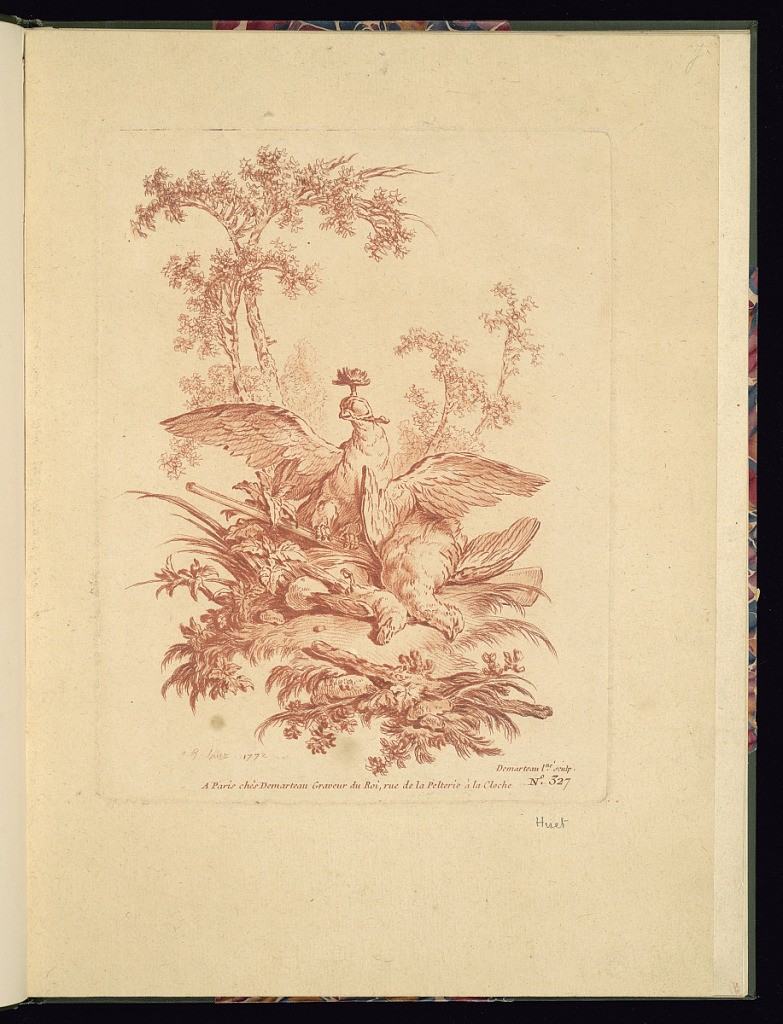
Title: Hunting Scene: Birds in a Landscape
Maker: Jean-Baptiste Huët, French, 1745–1811
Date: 1772
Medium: Etching and engraving (crayon manner) in red ink on paper
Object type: Print
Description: A bird of prey (probably a falcon) wearing a hood with wings outstretched perched on a hunting rifle with two dead birds on the ground within a landscape with trees and foliage. The plate is signed, dated, and numbered.